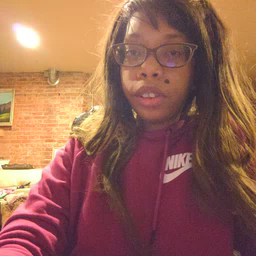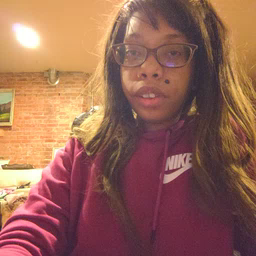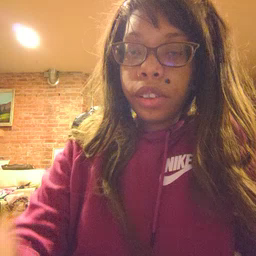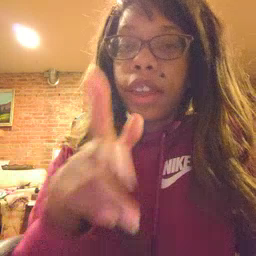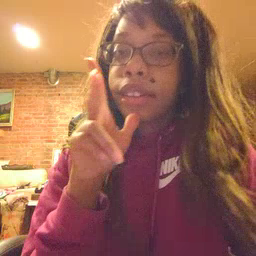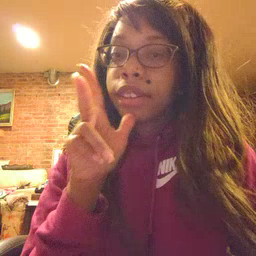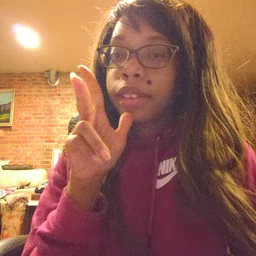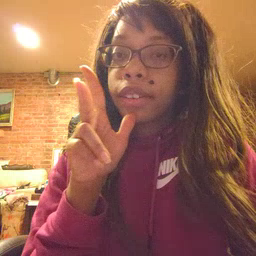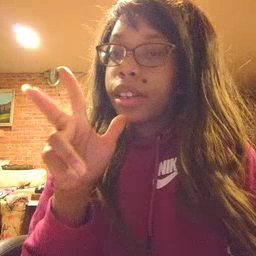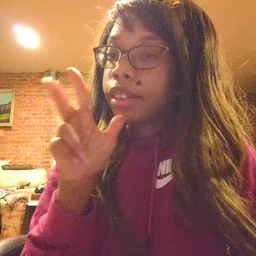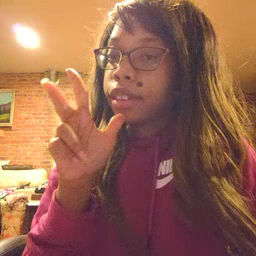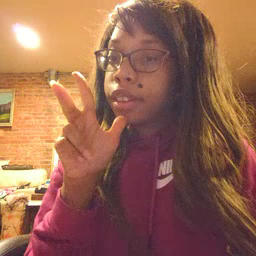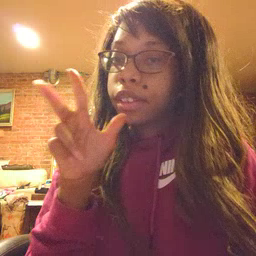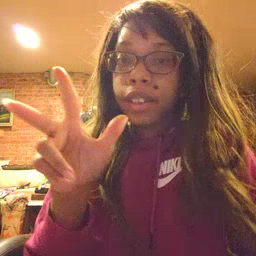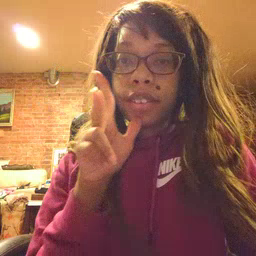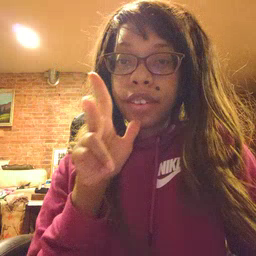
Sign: hen